Question: I would like to manually set the point sizes displayed in the legend of a weighted scatterplot with ggplot2. My dataset is similar to the following, with only two different point sizes in the plot. I would like the legend to display only sizes 1 and 200, instead of the automatically generated range of values.
'''
library(ggplot2)
data <- data.frame(x = 0:10, y = 0:10, sz = c(200, rep(1, 10)))
ggplot(data, aes(x = x, y = y, size = sz)) + geom_point()
'''

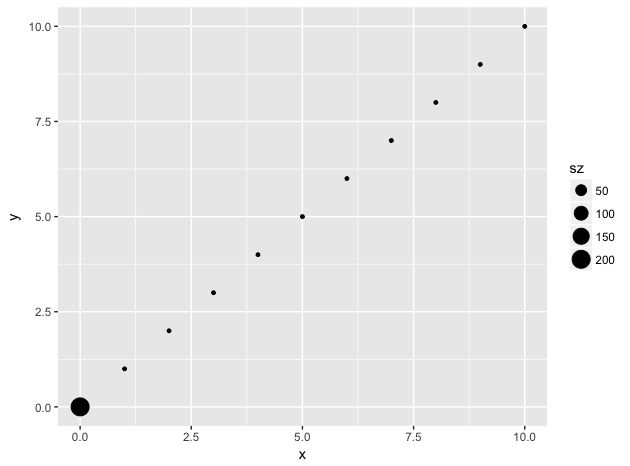
Answer: You can specify the specific breaks you want:
'''
ggplot(data, aes(x = x, y = y, size = sz)) + geom_point() +
scale_size(breaks = c(1, 200))
'''
<URL>